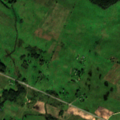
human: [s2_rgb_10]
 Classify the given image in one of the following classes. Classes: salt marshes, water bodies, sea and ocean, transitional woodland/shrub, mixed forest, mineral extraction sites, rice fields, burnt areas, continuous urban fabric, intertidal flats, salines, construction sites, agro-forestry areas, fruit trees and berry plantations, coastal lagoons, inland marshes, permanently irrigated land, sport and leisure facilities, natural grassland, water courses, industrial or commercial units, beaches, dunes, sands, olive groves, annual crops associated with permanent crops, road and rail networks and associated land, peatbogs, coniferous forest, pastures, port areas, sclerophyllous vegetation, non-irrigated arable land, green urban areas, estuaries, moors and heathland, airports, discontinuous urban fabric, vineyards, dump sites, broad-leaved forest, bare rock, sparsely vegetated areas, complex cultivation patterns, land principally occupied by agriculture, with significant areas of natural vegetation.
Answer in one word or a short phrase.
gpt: pastures, complex cultivation patterns, land principally occupied by agriculture, with significant areas of natural vegetation, broad-leaved forest